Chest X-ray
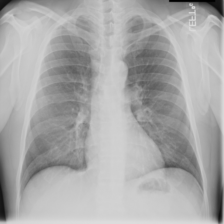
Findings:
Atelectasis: negative
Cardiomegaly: negative
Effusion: negative
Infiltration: negative
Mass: negative
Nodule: negative
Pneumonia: negative
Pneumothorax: negative
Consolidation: negative
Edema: negative
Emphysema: negative
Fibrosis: negative
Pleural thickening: negative
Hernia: negative